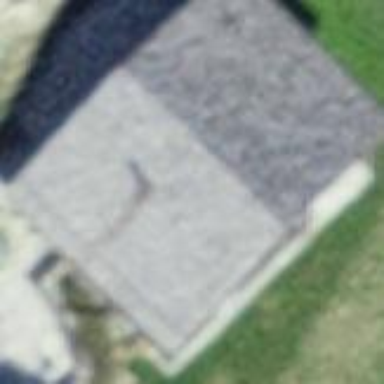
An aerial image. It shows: Building with tiled roof.